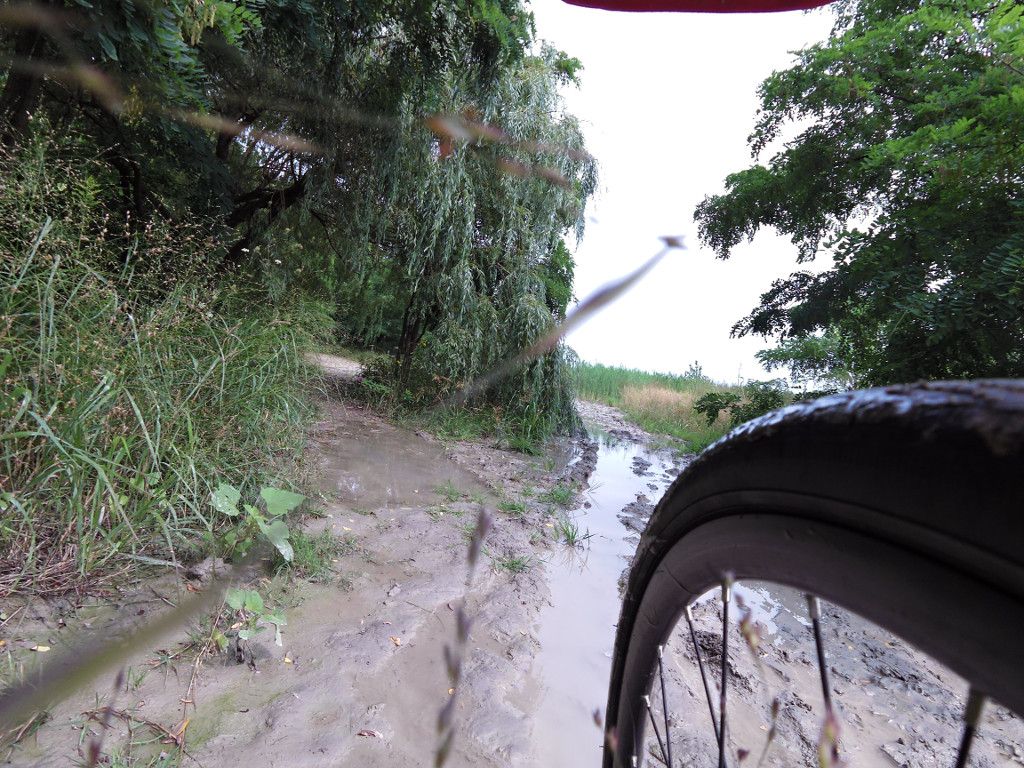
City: toronto